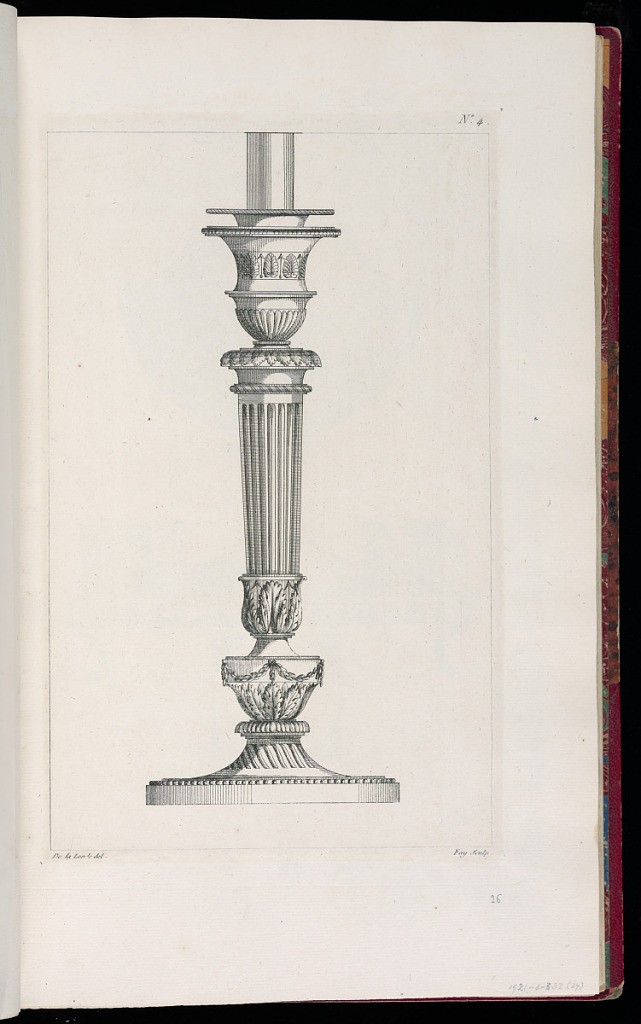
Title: Design for a Candlestick
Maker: Richard de Lalonde, French, active 1780–96
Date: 1788–1796
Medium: Etching on off-white laid paper
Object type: Print
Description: Design for a candlestick decorated with ornament motifs including bead course, spiral fluting, gadrooning, acanthus leaves, ribbon twist, and palmettes. The plate is signed and numbered.